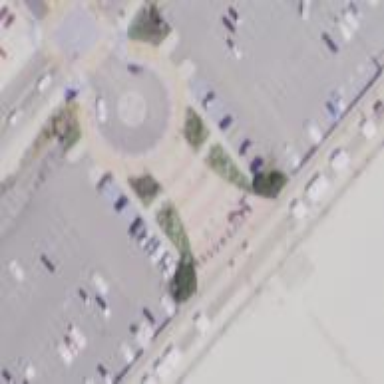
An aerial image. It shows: Attraction with paving stones.